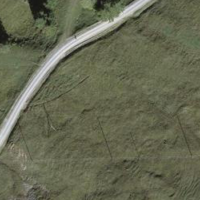
EUNIS habitat code: 26
Species observed at this site:
Filipendula ulmaria